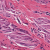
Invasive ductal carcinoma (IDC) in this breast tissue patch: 0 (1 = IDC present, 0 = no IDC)